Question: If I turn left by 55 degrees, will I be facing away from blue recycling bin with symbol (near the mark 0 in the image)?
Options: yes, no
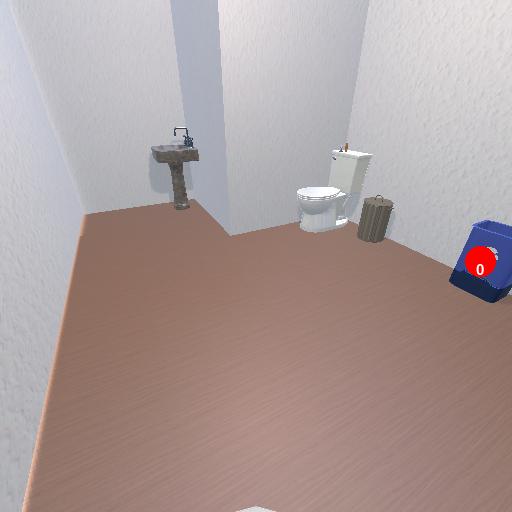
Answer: yes